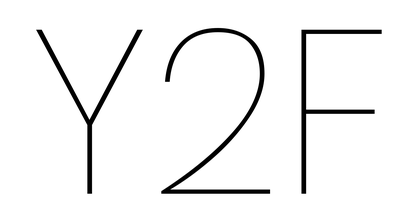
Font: Poppins-Thin